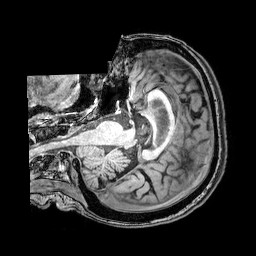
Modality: T1w
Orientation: axial
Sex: female
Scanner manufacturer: philips
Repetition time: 0.008153 s
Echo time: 0.00373 s